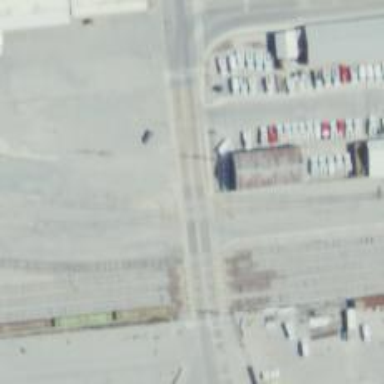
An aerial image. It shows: Railway level crossing.